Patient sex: F
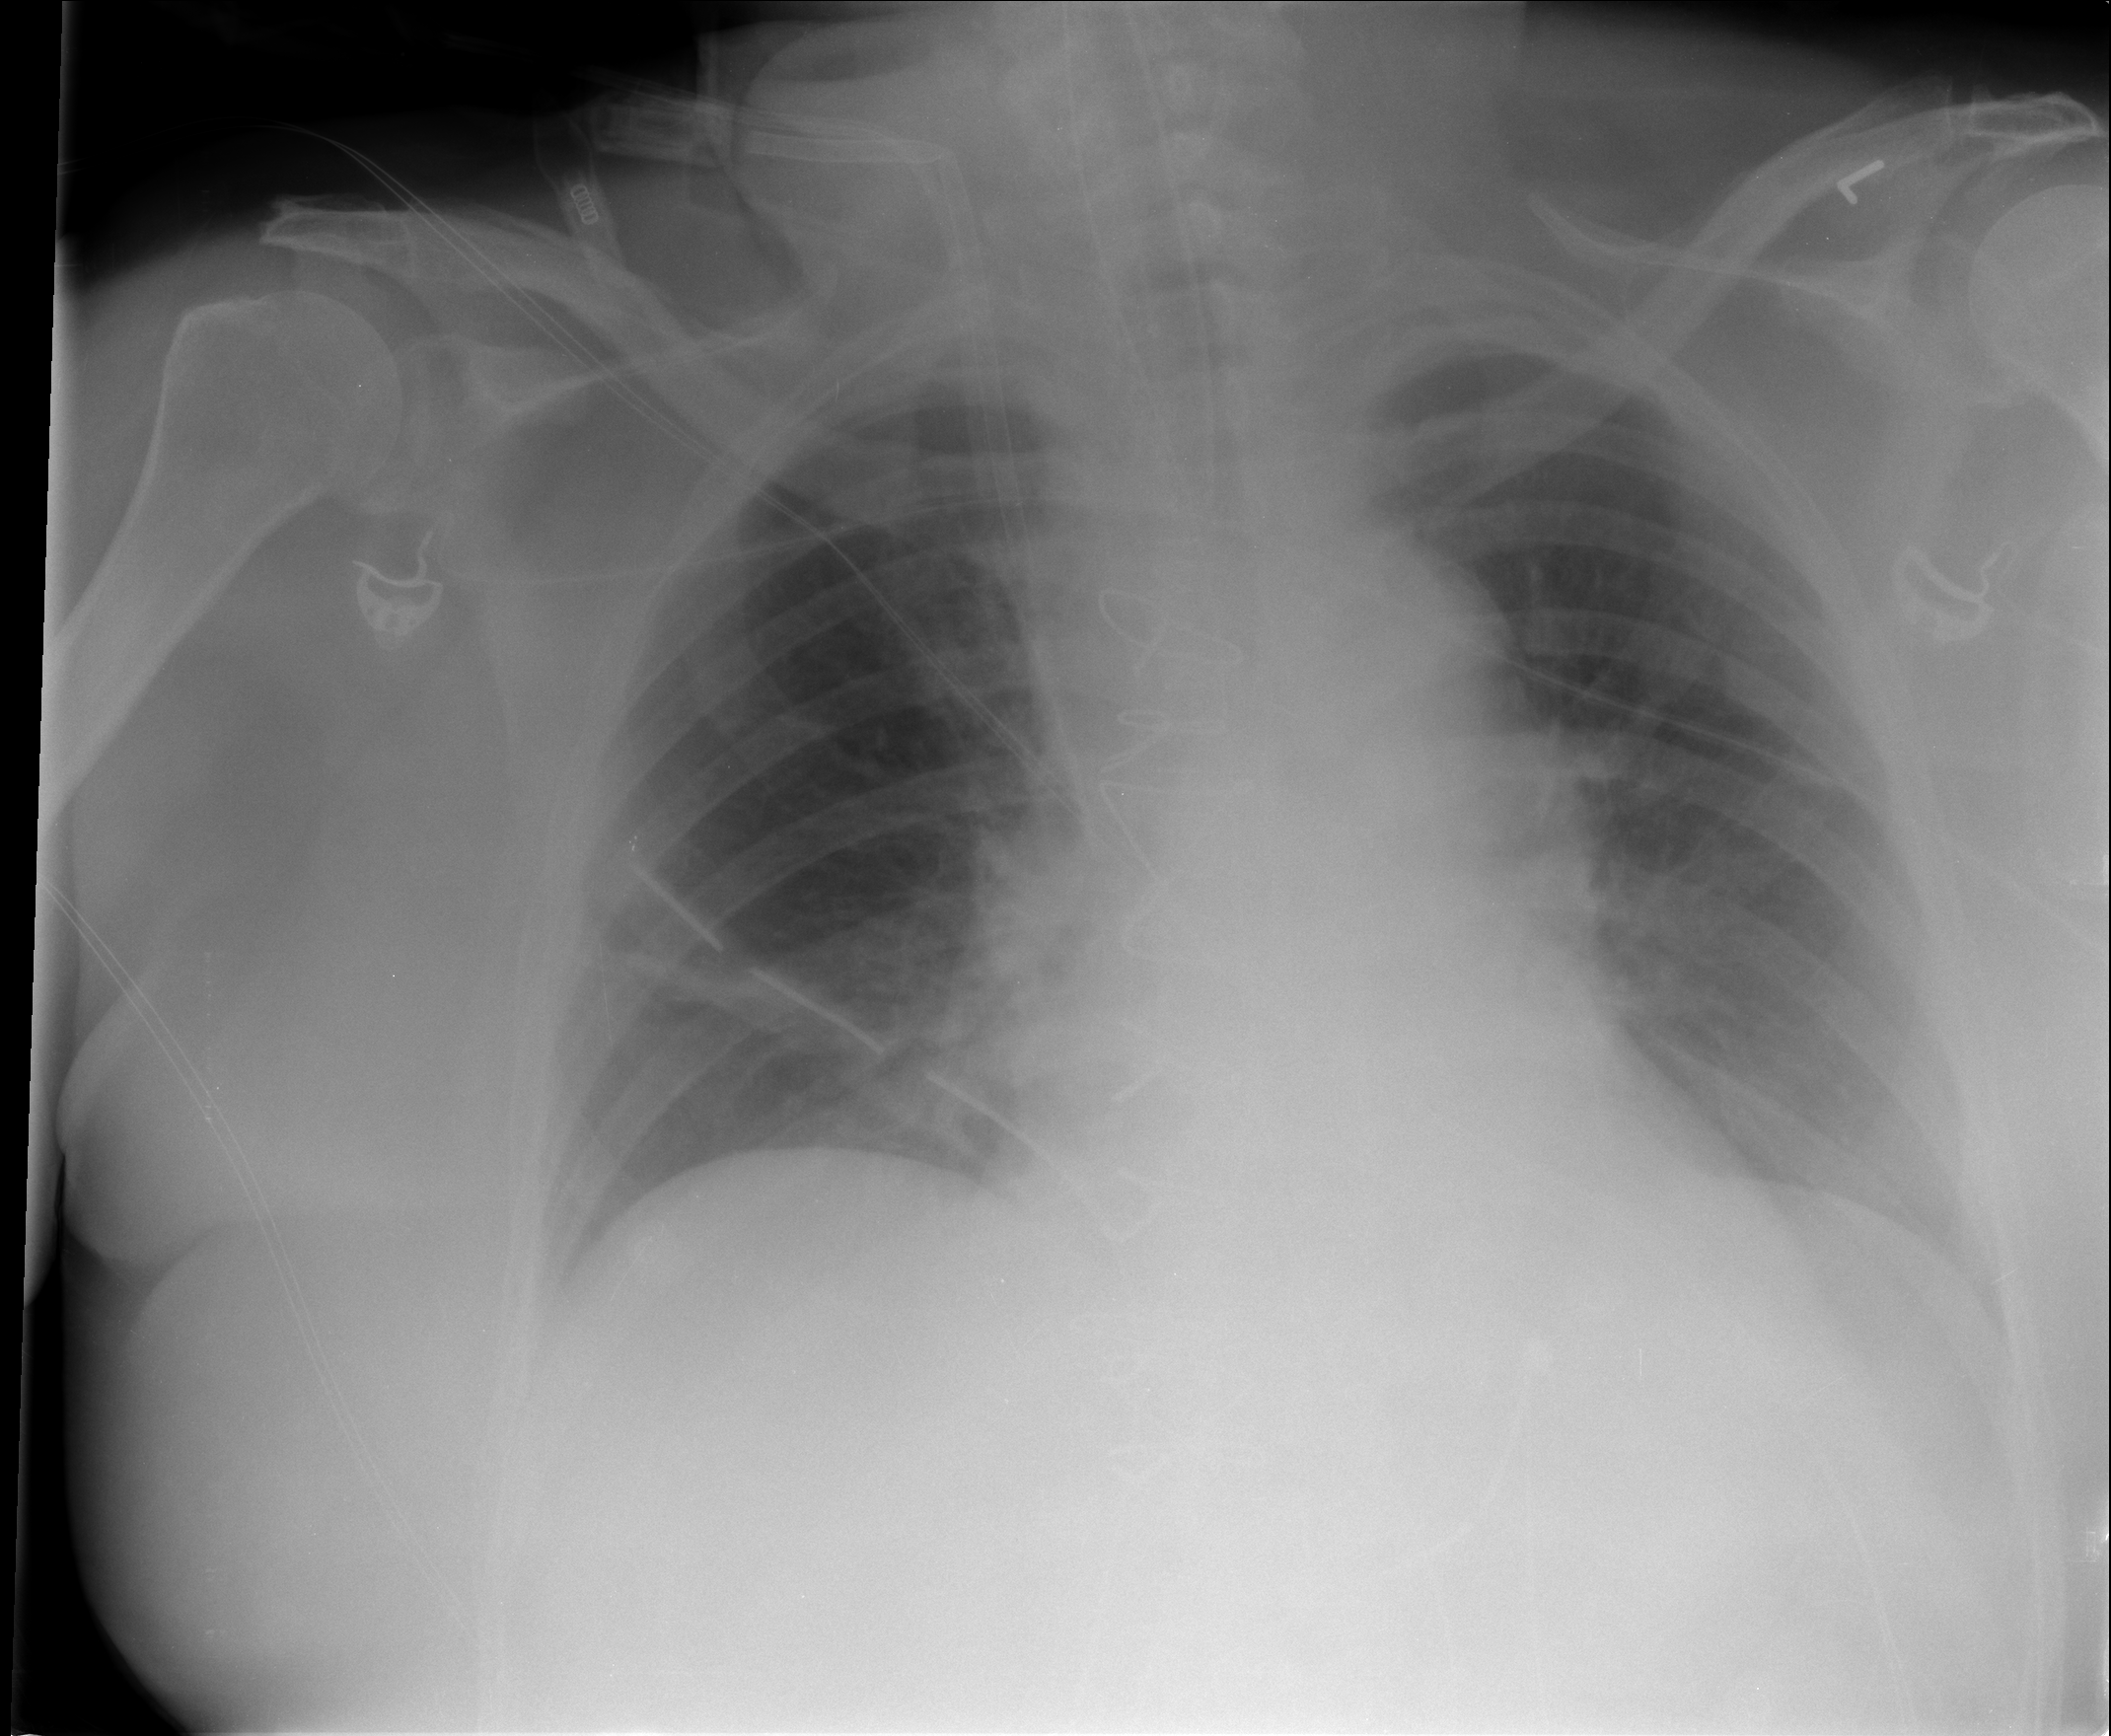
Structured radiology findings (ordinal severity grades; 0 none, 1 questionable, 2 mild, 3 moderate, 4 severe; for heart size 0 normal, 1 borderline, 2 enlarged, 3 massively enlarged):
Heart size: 0
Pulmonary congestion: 0
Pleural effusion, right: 0
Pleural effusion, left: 0
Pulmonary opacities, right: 0
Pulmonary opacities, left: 0
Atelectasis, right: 2
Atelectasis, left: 2